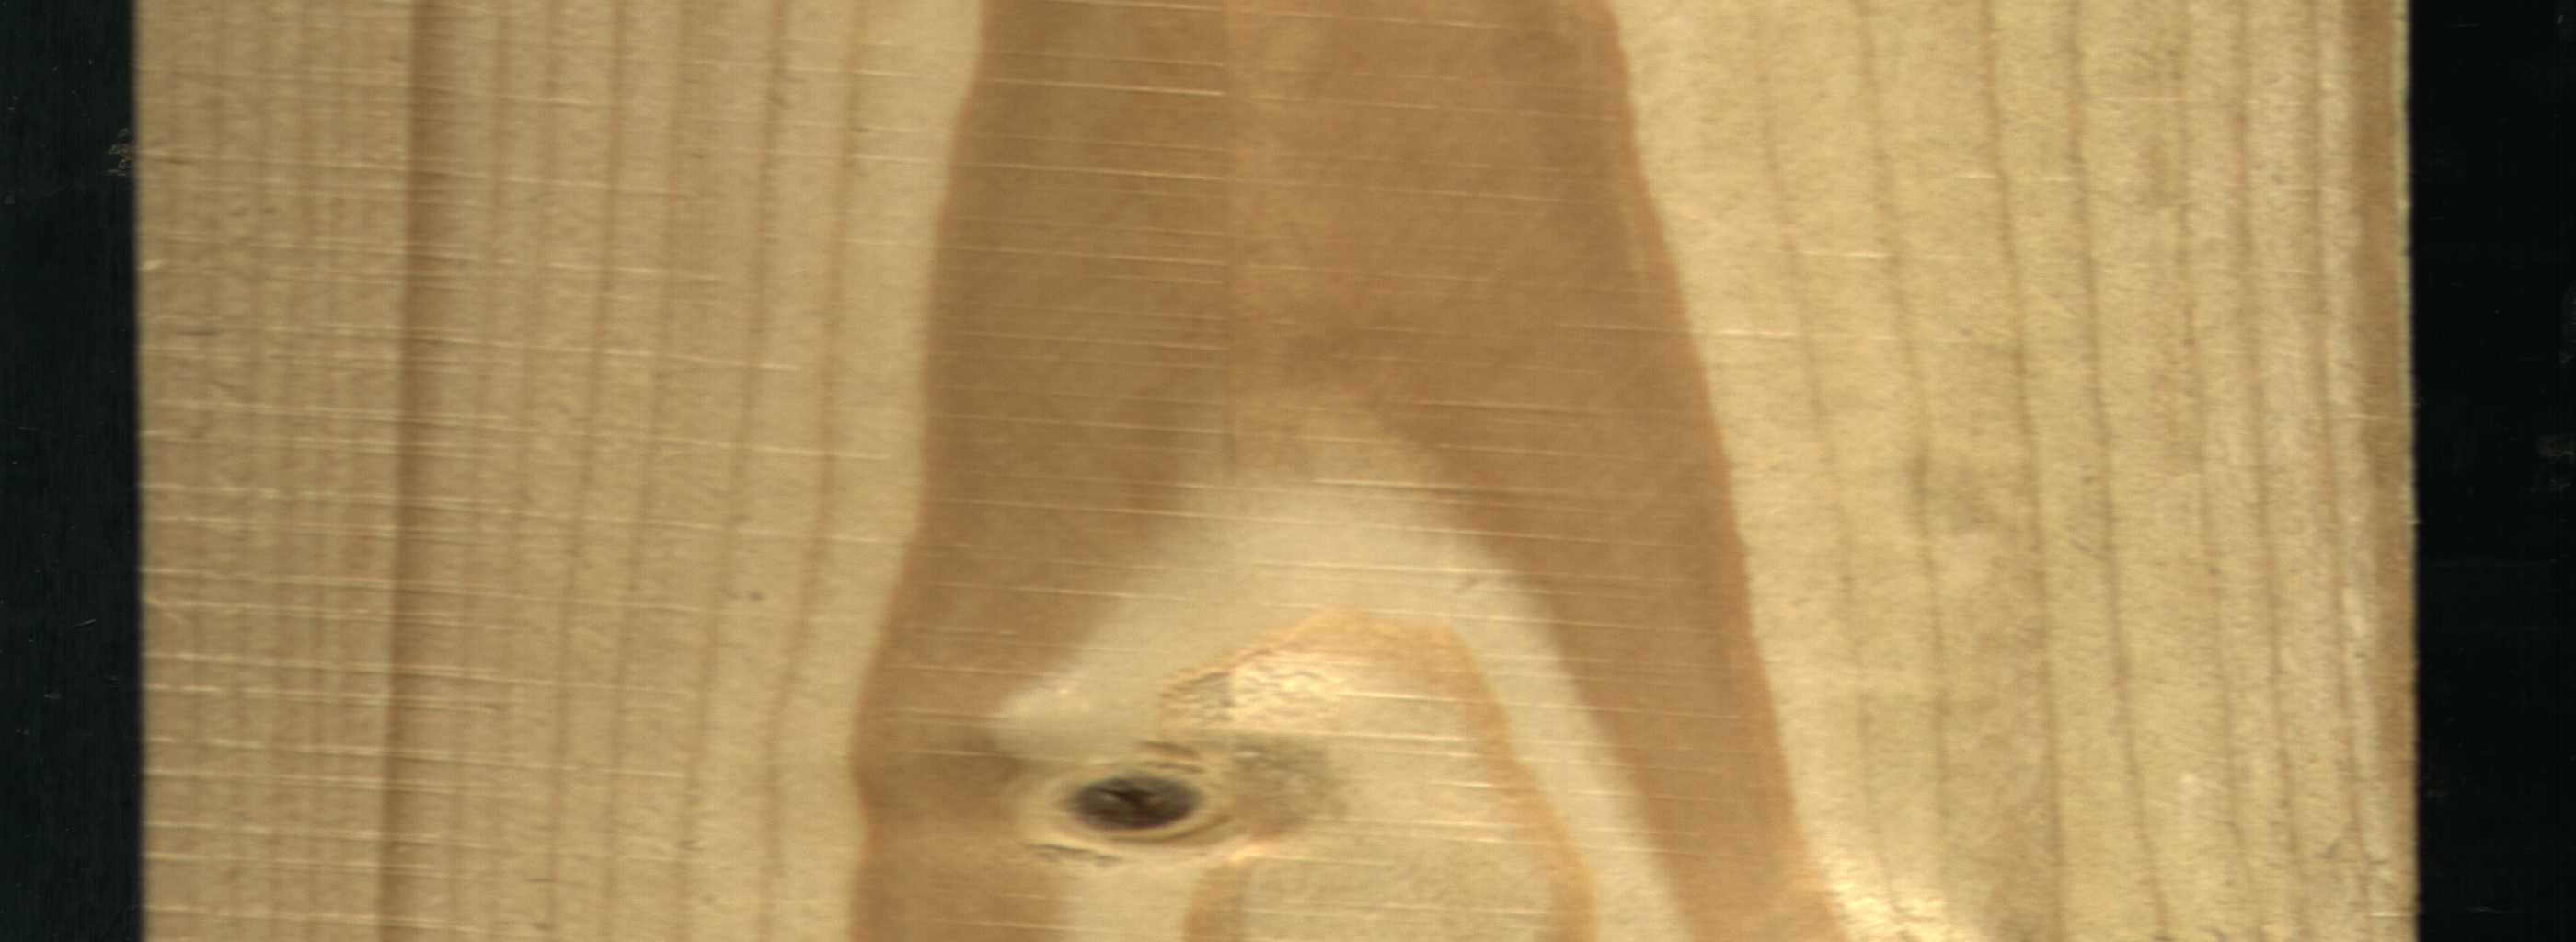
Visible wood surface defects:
Dead_Knot